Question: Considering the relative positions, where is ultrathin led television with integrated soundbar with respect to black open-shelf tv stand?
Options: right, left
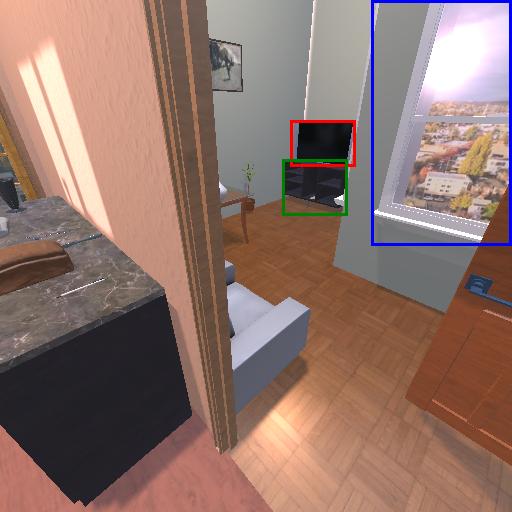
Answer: right